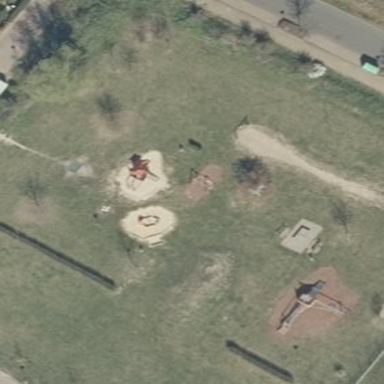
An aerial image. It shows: Playground area for leisure activities on the land.